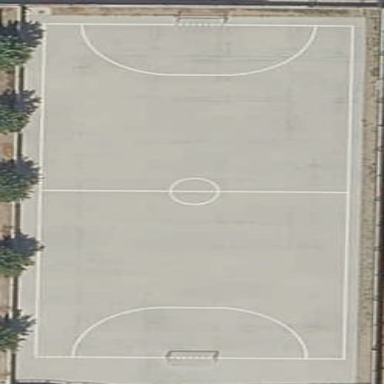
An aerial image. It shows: Handball pitch for leisure land.